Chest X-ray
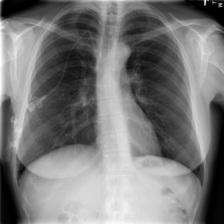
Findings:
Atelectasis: negative
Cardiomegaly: negative
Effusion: negative
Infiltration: negative
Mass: negative
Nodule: negative
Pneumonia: negative
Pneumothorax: negative
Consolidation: negative
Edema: negative
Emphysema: negative
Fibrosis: negative
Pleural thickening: negative
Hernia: negative